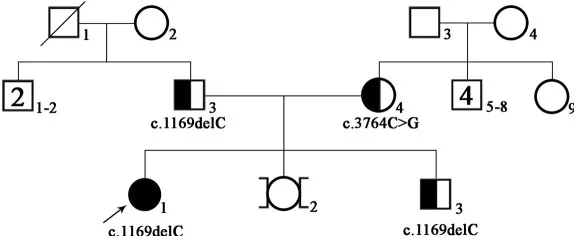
Pedigree of the patient's family; black-filled shapes represent individuals with hearing loss, and the unfilled shapes represent unaffected ones. Males are represented by squares, females by circles.
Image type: pathology (giemsa)